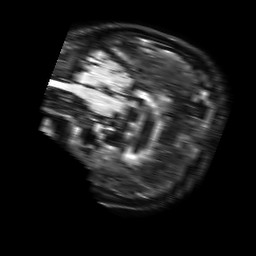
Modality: FLAIR
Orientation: sagittal
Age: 62
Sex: male
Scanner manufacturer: philips
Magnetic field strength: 1.5 T
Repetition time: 6 s
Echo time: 0.09948 s